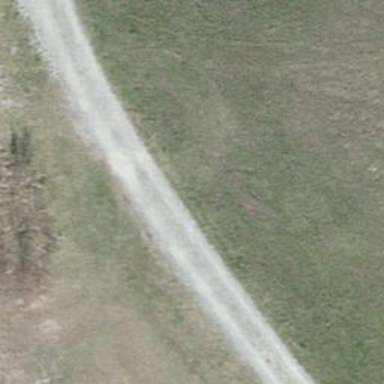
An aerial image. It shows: Track with compacted grade3 surface.